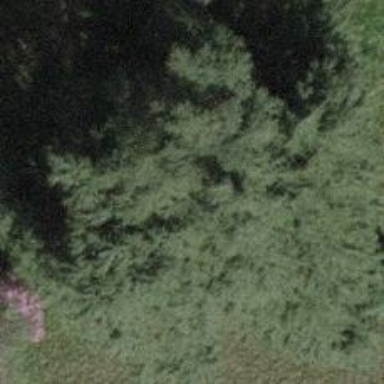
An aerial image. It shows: Needle-leaved tree in nature.